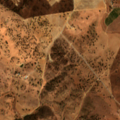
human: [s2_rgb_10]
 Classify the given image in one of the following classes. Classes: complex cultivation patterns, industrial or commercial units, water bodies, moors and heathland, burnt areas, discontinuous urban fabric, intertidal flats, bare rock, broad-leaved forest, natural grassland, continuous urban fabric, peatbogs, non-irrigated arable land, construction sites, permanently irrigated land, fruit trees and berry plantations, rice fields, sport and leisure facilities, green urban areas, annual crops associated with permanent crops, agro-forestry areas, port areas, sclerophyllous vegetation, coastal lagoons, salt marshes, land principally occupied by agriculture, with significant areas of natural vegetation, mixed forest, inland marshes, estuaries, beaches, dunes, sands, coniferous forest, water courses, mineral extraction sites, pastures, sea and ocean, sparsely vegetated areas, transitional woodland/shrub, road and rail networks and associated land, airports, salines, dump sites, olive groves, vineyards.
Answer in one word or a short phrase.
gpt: non-irrigated arable land, pastures, agro-forestry areas, coniferous forest